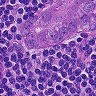
Metastatic tissue present: yes